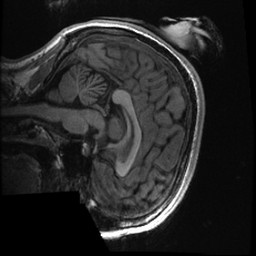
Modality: T1w
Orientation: sagittal